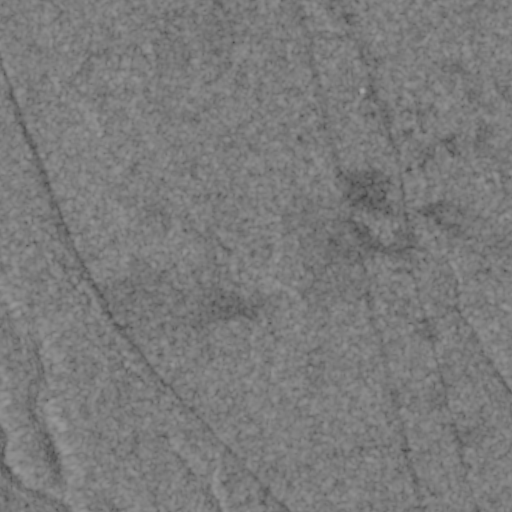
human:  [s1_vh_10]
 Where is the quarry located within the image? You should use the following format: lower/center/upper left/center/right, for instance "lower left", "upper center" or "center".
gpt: The quarry is located in the center of the image.
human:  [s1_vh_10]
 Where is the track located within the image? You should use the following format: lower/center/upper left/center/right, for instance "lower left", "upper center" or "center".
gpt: There is no track in the image.

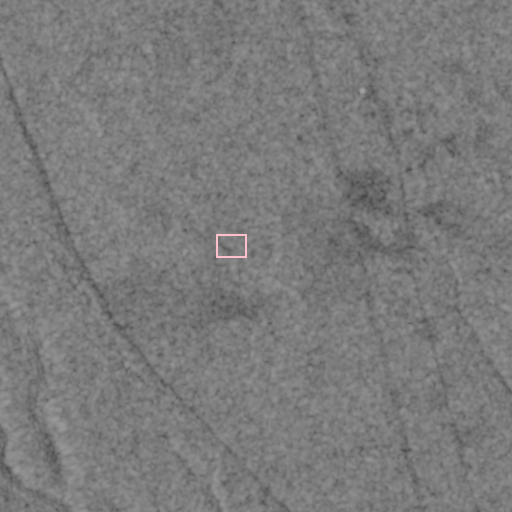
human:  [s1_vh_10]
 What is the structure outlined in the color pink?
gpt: The structure outlined in pink is a quarry.
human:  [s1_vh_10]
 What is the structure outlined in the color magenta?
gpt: There is no magenta outline.